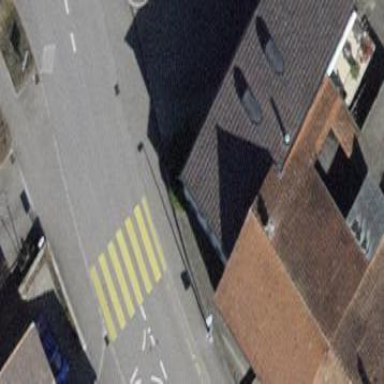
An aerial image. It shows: Building with tile roof.